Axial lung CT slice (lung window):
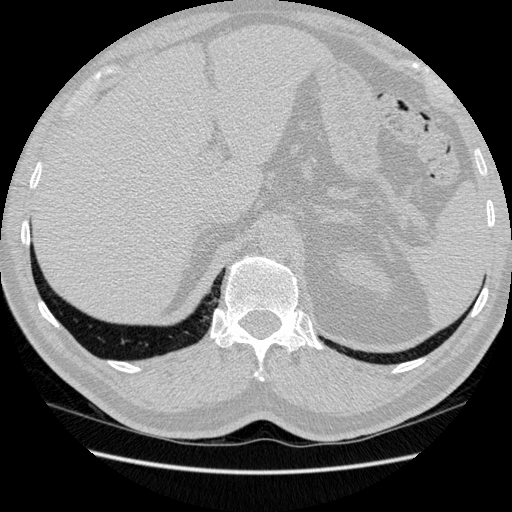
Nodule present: no